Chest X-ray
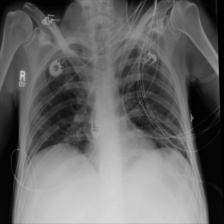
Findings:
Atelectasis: negative
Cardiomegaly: negative
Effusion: negative
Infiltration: negative
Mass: negative
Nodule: positive
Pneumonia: negative
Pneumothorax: negative
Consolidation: negative
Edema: negative
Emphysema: negative
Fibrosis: negative
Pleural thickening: negative
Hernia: negative